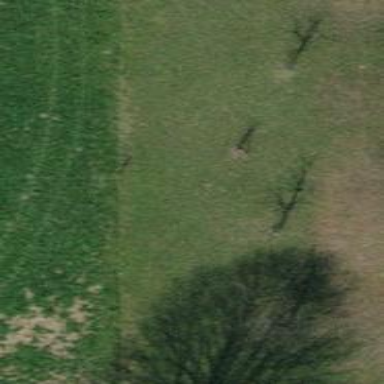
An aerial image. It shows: Area covered with grass.